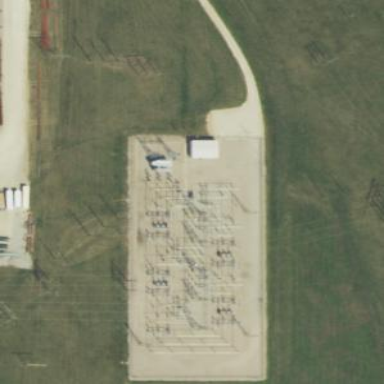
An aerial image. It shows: Fence surrounds transmission level power substation.